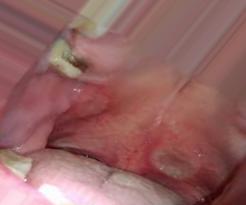
Condition: Mouth Ulcer